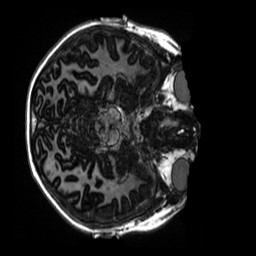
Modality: MP2RAGE
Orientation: axial
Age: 11
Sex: male
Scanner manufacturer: siemens
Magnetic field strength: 3 T
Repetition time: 4 s
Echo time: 0.00303 s